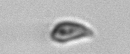
Label: Cryptophyta